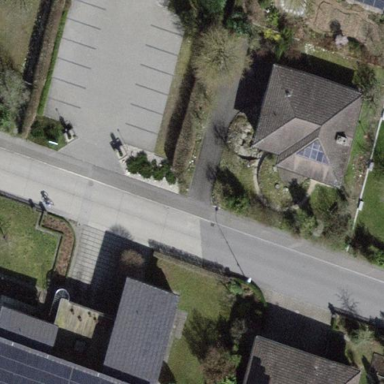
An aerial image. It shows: Parking area surfaced with paving stones.